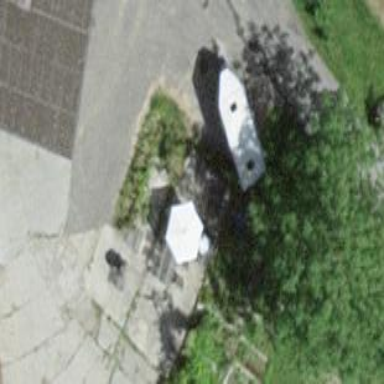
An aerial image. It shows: Shed building.